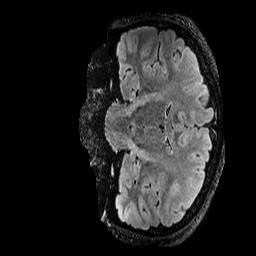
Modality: FLAIR
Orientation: coronal
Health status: ill
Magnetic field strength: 3 T